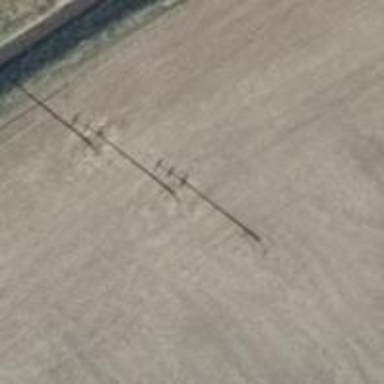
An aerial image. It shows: Power pole.